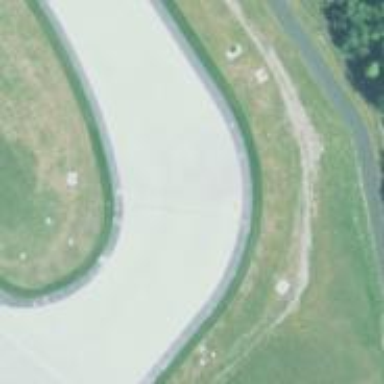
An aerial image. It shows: Image of taxiway at airport.